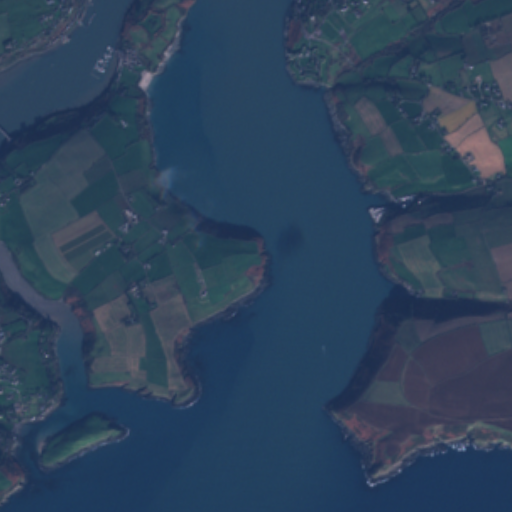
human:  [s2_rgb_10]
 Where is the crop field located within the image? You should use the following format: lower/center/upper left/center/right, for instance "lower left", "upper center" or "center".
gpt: The crop field is located in the upper right of the image.
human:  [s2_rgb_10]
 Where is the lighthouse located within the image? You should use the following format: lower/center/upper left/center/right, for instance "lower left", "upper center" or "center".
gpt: The lighthouse is located in the upper center of the image.
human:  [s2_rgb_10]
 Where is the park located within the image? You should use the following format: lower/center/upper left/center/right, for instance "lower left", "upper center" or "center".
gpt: The park is located in the upper right of the image.
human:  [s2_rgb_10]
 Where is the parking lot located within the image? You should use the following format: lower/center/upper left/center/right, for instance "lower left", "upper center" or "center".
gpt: There is no parking lot in the image.